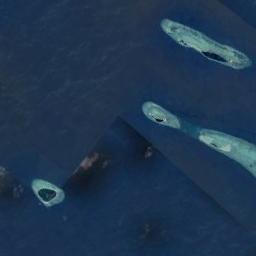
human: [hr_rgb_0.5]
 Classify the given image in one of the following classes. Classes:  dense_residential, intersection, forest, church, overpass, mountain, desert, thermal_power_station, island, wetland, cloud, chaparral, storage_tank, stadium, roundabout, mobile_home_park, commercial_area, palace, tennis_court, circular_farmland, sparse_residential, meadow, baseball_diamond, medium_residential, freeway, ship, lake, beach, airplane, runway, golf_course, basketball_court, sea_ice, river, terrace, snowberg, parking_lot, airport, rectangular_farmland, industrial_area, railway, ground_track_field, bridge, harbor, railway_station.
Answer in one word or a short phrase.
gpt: island